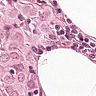
Metastatic tissue present: yes